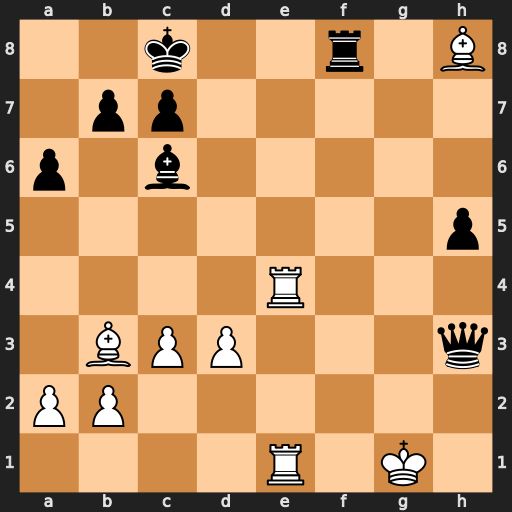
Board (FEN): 2k2r1B/1pp5/p1b5/7p/4R3/1BPP3q/PP6/4R1K1
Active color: w
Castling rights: -
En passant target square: -
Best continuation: Be6+ Qxe6 Rxe6